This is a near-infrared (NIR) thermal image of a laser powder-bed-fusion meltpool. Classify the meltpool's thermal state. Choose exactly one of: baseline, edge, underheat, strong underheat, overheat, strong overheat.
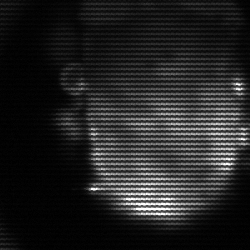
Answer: baseline